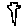
Label: tree